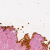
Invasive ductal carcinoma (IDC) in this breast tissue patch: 0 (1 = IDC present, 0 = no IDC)